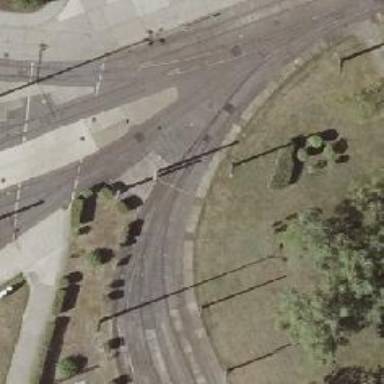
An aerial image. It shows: Railway switch.